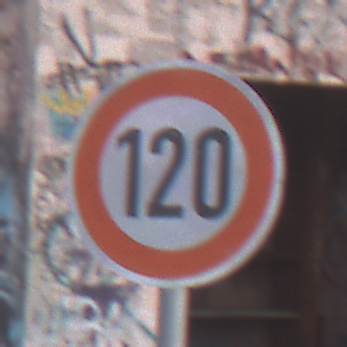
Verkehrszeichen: Geschwindigkeit120
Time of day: SunriseSunset
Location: Outdoor (Suburban)
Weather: PartlyCloudy
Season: NotSpecified
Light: Natural